Question: What option is shown?
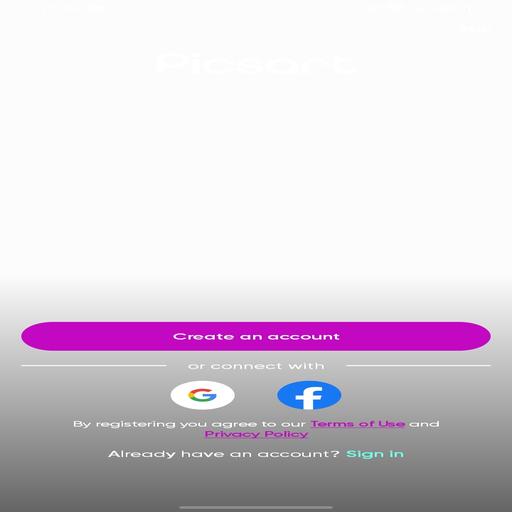
Answer: Create account